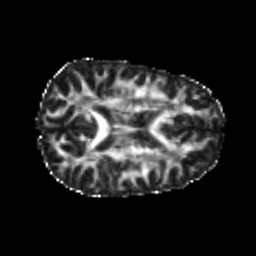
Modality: FA
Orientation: axial
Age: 22
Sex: female
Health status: healthy
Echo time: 0.074 s